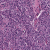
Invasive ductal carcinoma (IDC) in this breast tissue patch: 1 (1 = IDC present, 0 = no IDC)